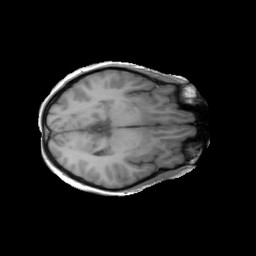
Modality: T1w
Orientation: axial
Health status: ill
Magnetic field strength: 3 T